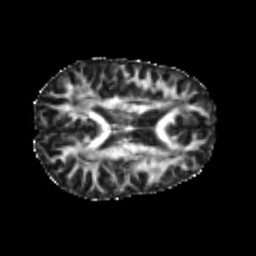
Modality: FA
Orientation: axial
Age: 25
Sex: male
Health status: healthy
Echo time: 0.074 s